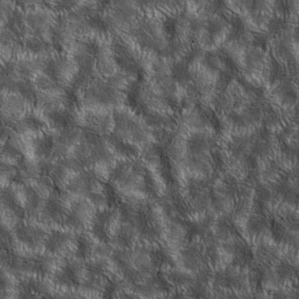
Label: non_frost